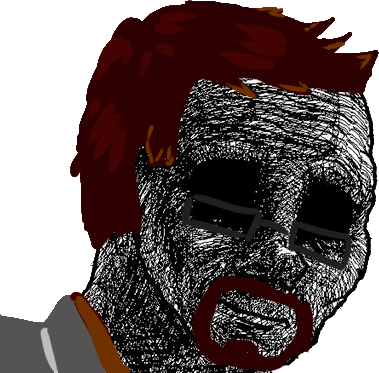
Label: 5_Withered_Wojak